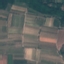
Land use / land cover class: PermanentCrop